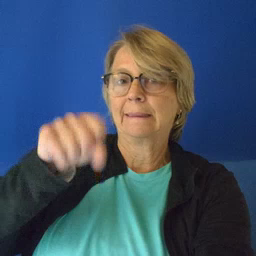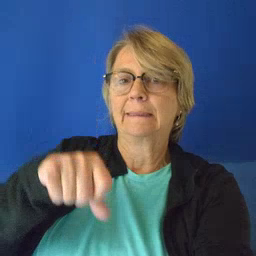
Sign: yes